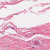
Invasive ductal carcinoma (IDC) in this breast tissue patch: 0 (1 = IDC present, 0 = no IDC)